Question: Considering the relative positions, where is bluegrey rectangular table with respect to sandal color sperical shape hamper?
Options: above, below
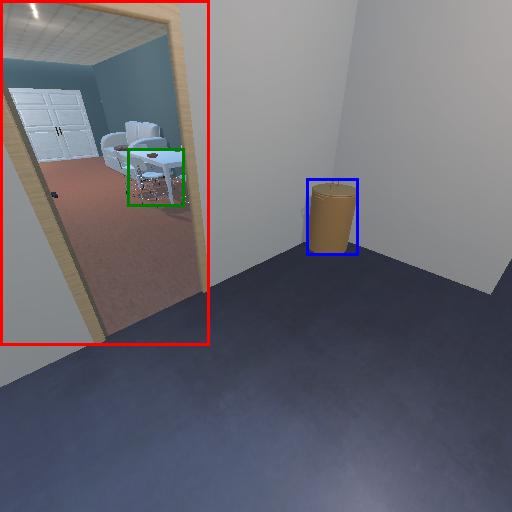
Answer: above